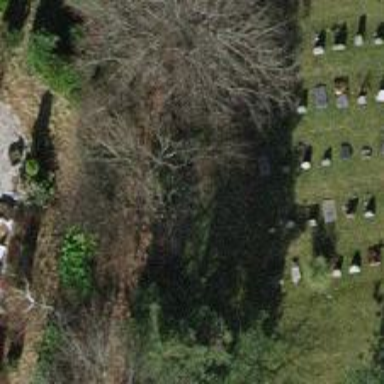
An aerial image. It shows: Cemetery with deciduous broadleaved trees.